Question:
I want to store the position of a circle from this graph as a variable, so I can compare it to the position saved in the database.
'''
<circle class="" ng-touch="manualGraph($event, c, 'left')" ng-mousedown="manualGraph($event
, c,'left')" ng-show="audiogram.leftEnabled && manual" ng-repeat="c in audiogram.tonePoints
| filter: {'resultSet': 'left'} | orderBy : 'stimulusFrequency'" fill="black" ep-r="8" ep-c
y="146.1820459269123" ep-cx="42" cy="146.1820459269123" cx="42" r="8">
'''
The value I want to store is ep-cy or cy from above.
I currently interact with the circles using an index like below:
'''
var circles = Driver.Instance.FindElements(By.TagName("circle"));
var circle = circles[circleIndex];
'''
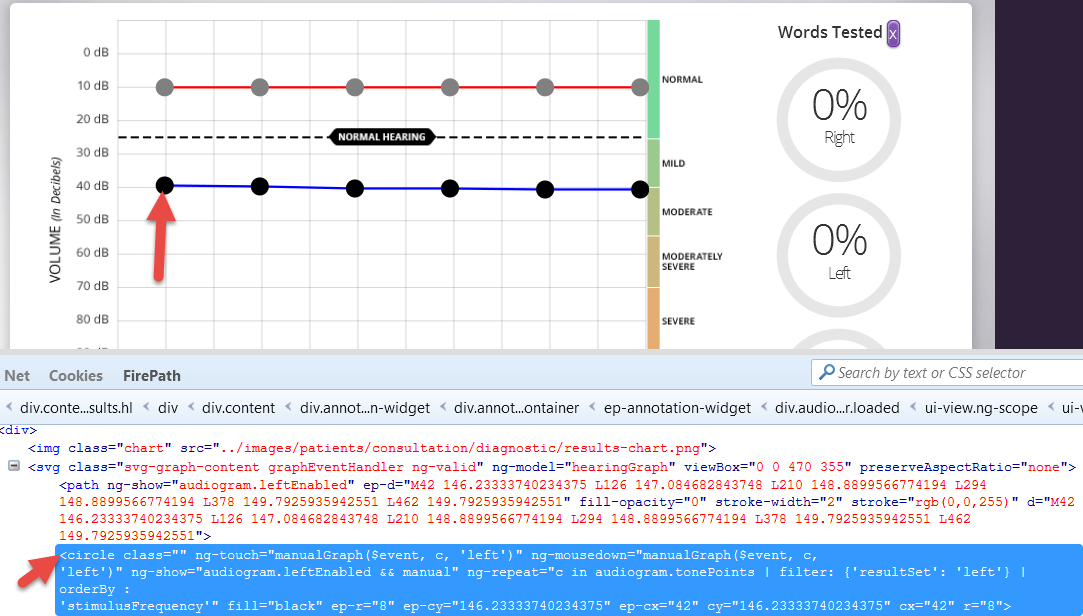
Answer: Assuming you already have your circle element found as you stated, you should be able to do this:
'''
string position = circle.GetAttribute("cy");
'''